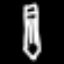
Label: pencil